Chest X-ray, PA view. Patient: 52 years old, sex M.
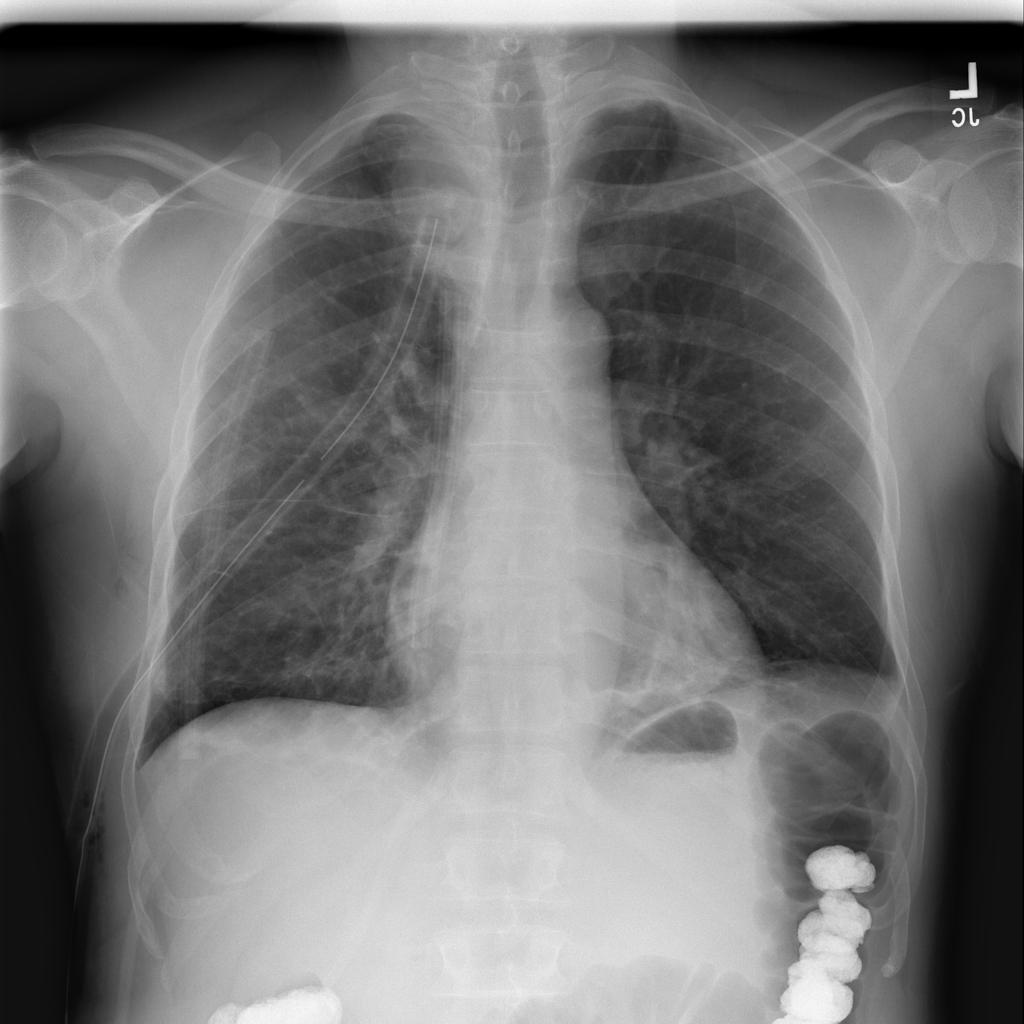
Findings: Atelectasis, Pneumothorax